Current action and preconditions to check: path_clear

Your task: For each precondition in the list above, predict whether it will hold at this action.

Consider the current scene as observed from the mobile robot's camera, and analyze the predicted future states of all dynamic agents (e.g., people, animals, vehicles, or any moving entities) within the NEXT SECOND.

IMPORTANT: Only answer "very likely" if you are absolutely certain—based on strong, clear evidence—that a dynamic agent will violate the precondition in the predicted future state. Do NOT answer "very likely" for unlikely, ambiguous, or low-probability risks.

Ask yourself for each precondition: Is there a high probability, with clear and convincing evidence, that the predicted future states of any dynamic agent will interfere with the predicted future state of the currently executing action within the NEXT SECOND, causing that precondition to fail?

Assess the risk level based on these predictions. Use "likely" or "very likely" if motions create a clear risk of interference.

Use "neutral" or "improbable" if agents are nearby but their predicted paths are clearly diverging or non-conflicting.

Failure Risk Categories: "very improbable", "improbable", "neutral", "likely", "very likely"

Answer Format: Output ONLY the probability_of_failure value from these categories: "very improbable", "improbable", "neutral", "likely", "very likely"

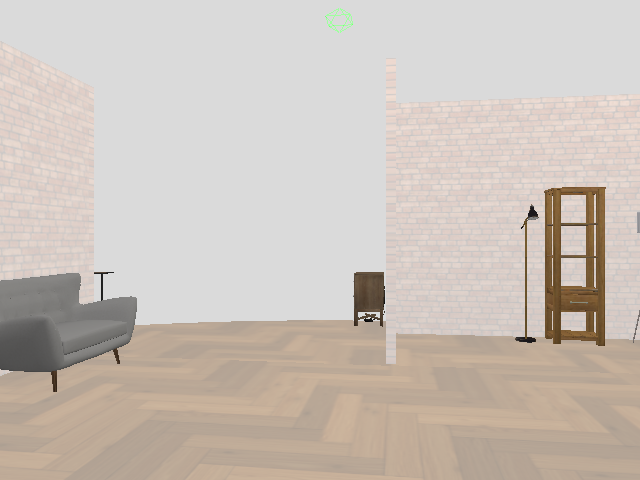

Answer: very improbable